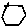
Label: hexagon